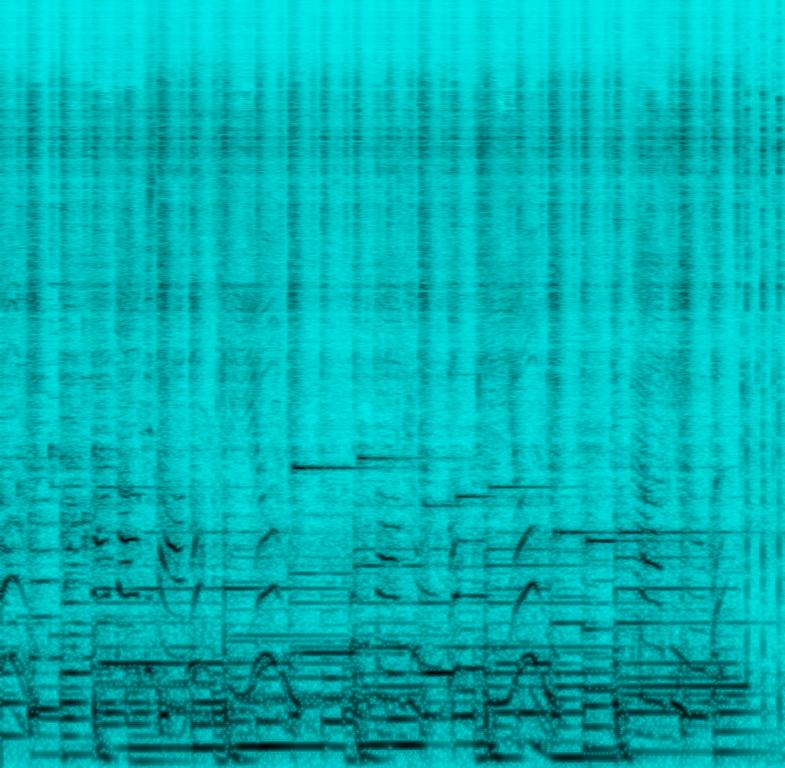
The low quality recording features a pop song played on playback while a male vocalist is mumbling over it. The song consists of a groovy bass, shimmering hi hats, punchy kick and snare hits, mellow bell melody, and flat repetitive female vocals singing over it. The recording is noisy, which is very audible at the very end of the loop where there is a finger licking sound. It still sounds happy and fun.